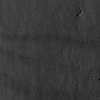
Atmospheric dust classification: not_dusty